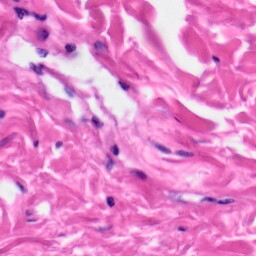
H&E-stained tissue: Skin